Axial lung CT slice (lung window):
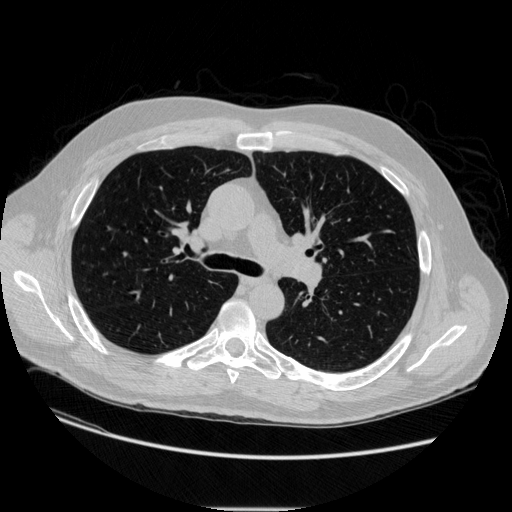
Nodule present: no